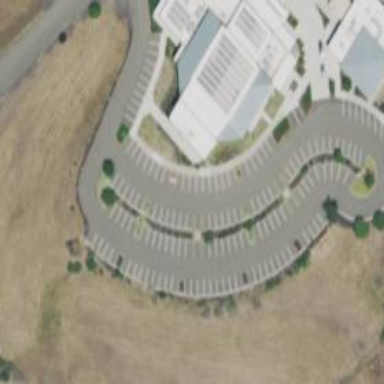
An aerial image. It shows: Parking space.